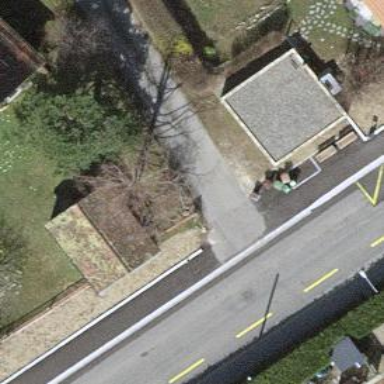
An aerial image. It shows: Asphalt footway with unmarked crossing.